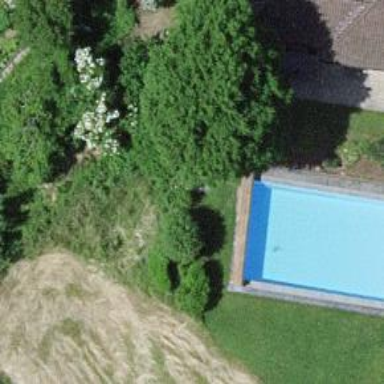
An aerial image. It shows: Swimming pool located in leisure land.